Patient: sex F, age 68
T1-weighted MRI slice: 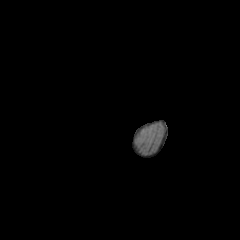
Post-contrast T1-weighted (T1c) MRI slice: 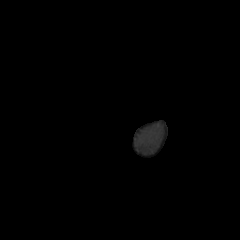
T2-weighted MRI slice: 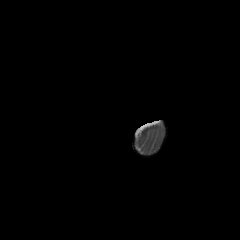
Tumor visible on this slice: no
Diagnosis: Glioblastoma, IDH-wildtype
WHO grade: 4